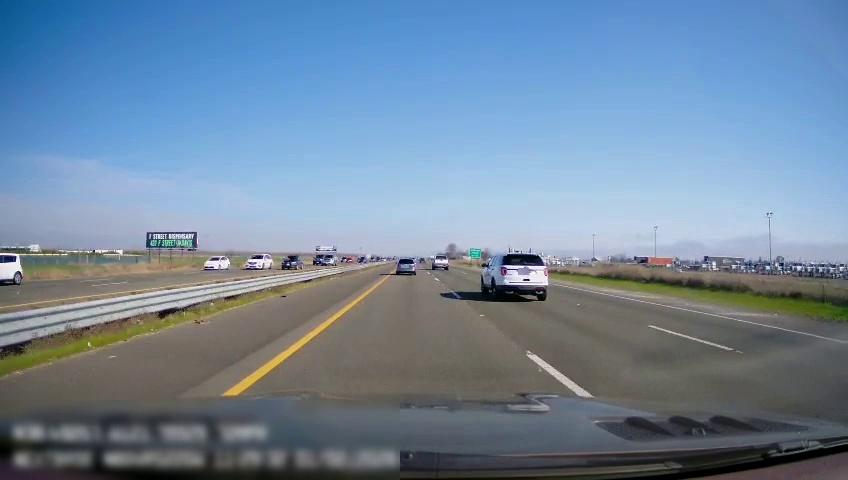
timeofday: Day
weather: Sunny
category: Drivable Space
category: Drivable Space
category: Vehicles | Car
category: Vehicles | Car
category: Vehicles | SUV
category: Vehicles | SUV
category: Vehicles | SUV
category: Vehicles | SUV
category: Vehicles | SUV
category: Vehicles | SUV
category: Vehicles | Truck
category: Lanes | Current Lane
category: Lanes | Current Lane
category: Lanes | Alternate Lane
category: Lanes | Alternate Lane
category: Lanes | Opposite Lane
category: Lanes | Opposite Lane
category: Lanes | Opposite Lane
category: Traffic | Signs